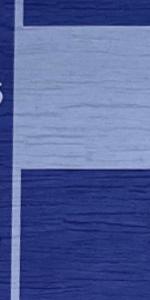
Label: Empty